Interaction volume radius: 10 \u00c5
Interaction volume height: 15 \u00c5
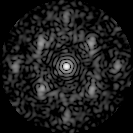
Disorder parameter: 0.6115